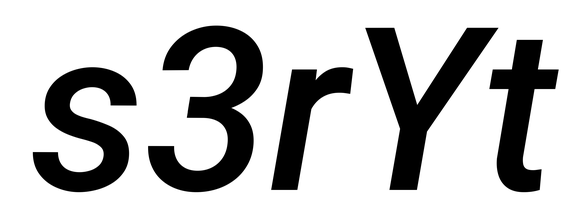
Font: Roboto-Italic_Medium_Italic